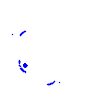
Particle: pion